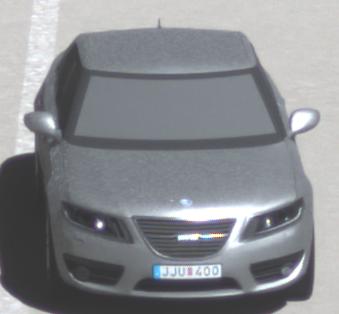
Make: Saab
Model: 5-Sep
Detailed model: 9-5 1.6T
Model produced from: 2010/06
Model produced until: 2011/12
Doors: 4
Color: white
Road condition: dry road
Daytime: midday
Contrast: high contrast